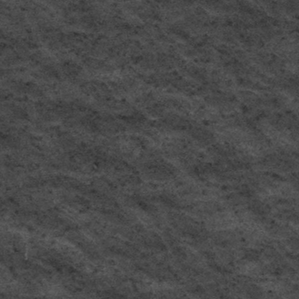
Label: frost